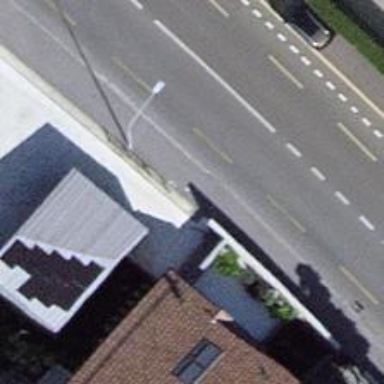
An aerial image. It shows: View of roof of building.